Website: walmart
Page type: payment
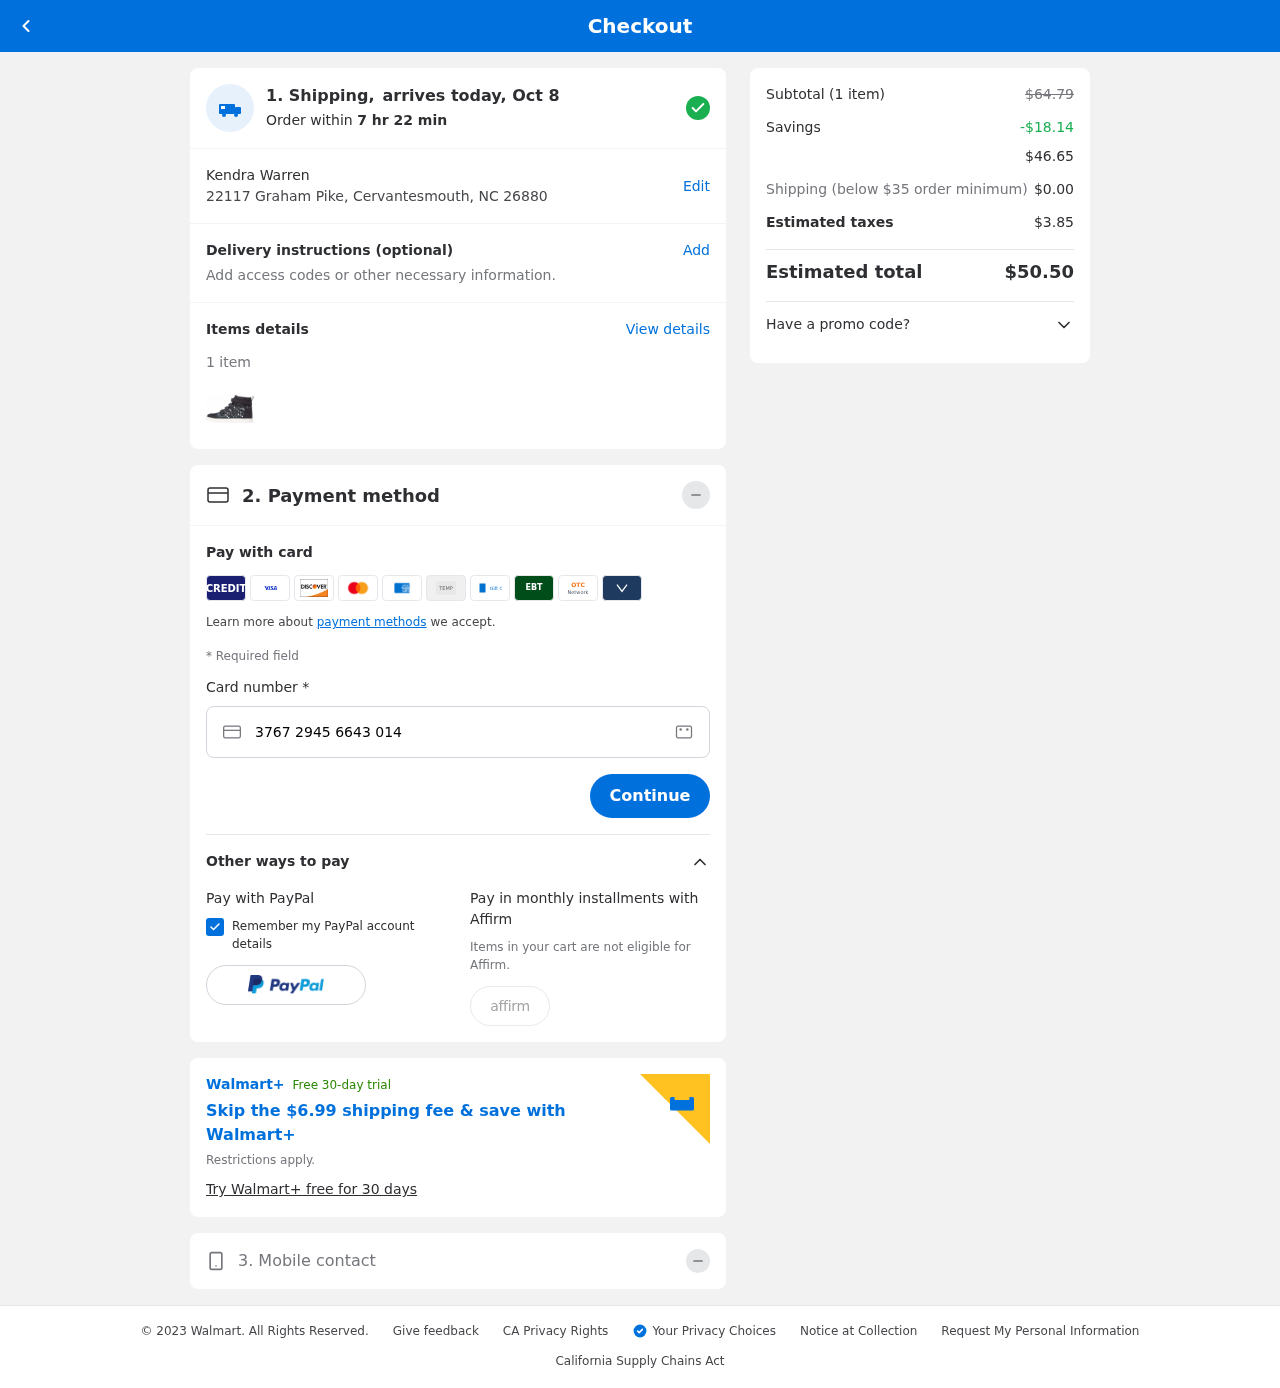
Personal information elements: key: PII_FULLNAME
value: Kendra Warren
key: PII_STREET
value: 22117 Graham Pike
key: PII_CITY_STATE_ZIP
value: Cervantesmouth, NC 26880
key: PII_CARD_NUMBER
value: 3767 2945 6643 014
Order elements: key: ORDER_DELIVERY_DATE
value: Oct 8
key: ORDER_NUM_ITEMS
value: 1
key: ORDER_SUBTOTAL_BEFORE_SAVINGS
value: $64.79
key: ORDER_SAVINGS
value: -$18.14
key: ORDER_SUBTOTAL
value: $46.65
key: ORDER_SHIPPING_COST
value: $0.00
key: ORDER_TAX
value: $3.85
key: ORDER_TOTAL
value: $50.50